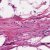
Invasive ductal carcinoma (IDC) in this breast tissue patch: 0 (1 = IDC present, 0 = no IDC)